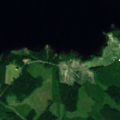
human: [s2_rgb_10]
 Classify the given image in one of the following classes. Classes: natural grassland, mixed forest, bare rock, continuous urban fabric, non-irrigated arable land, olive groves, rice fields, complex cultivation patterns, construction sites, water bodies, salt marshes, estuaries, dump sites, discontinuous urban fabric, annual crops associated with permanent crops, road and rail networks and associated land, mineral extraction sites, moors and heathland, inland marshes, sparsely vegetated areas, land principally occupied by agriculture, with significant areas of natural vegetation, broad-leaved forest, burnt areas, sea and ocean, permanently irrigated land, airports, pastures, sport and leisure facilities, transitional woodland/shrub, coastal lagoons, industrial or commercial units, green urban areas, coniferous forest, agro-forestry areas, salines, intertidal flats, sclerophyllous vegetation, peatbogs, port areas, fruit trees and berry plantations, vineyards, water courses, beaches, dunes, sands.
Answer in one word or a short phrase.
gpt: non-irrigated arable land, mixed forest, transitional woodland/shrub, water bodies